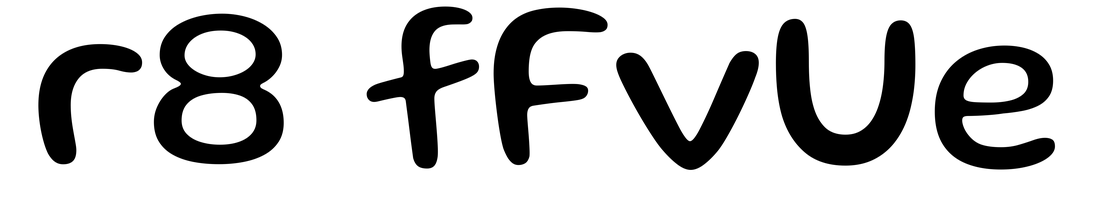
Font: Gluten_Regular